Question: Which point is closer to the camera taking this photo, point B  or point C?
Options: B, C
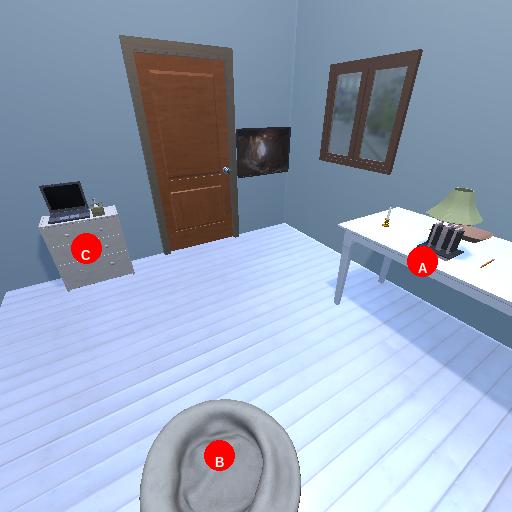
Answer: B